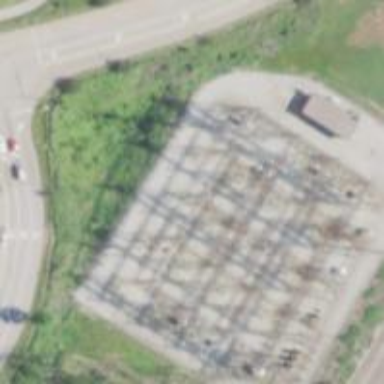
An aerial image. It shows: Power substation.